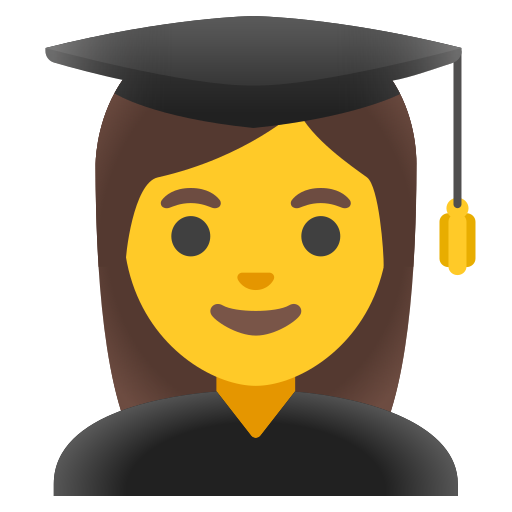
Emoji: 👩‍🎓